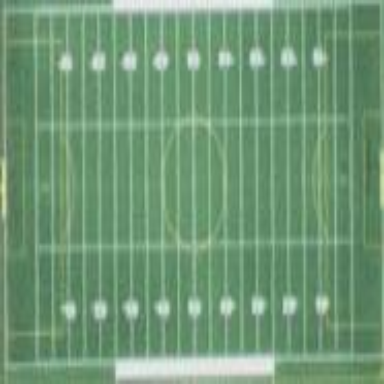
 suitable for American football and soccer."